Question: I have seen this in several apps, and I was wondering if this is in the API. It basically looks like a speech bubble but it allows for internal layouts within it.
Thanks in advance!

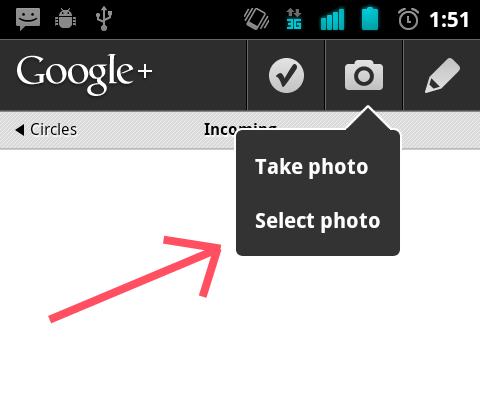
Answer: It's a custom view... you can implement something like that easily or use this code:
<URL>
By the way, in order to create a correct bubble you must use a 9patch image.